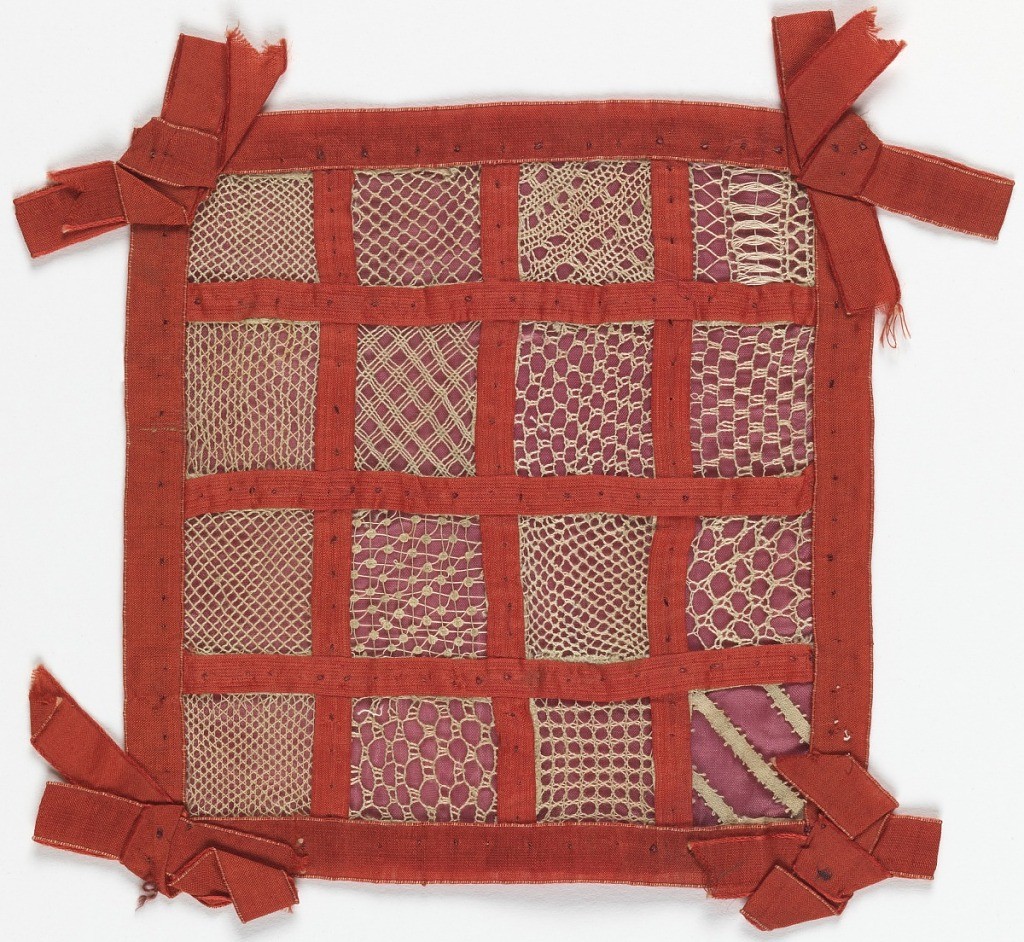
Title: Sampler
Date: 19th century
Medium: cotton Technique: looping with knot and running stitches (needle lace)
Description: Sampler divided with red woven tape into a grid of sixteen squares, each square filled with a different needle lace pattern. With bows of red tape at the corners.